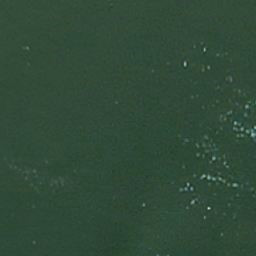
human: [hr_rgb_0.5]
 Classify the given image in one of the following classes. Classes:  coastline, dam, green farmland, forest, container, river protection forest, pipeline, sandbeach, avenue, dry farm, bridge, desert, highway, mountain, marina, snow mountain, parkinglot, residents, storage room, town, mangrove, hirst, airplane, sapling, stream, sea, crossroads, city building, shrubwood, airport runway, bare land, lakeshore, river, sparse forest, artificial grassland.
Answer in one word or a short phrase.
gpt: sea